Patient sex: M
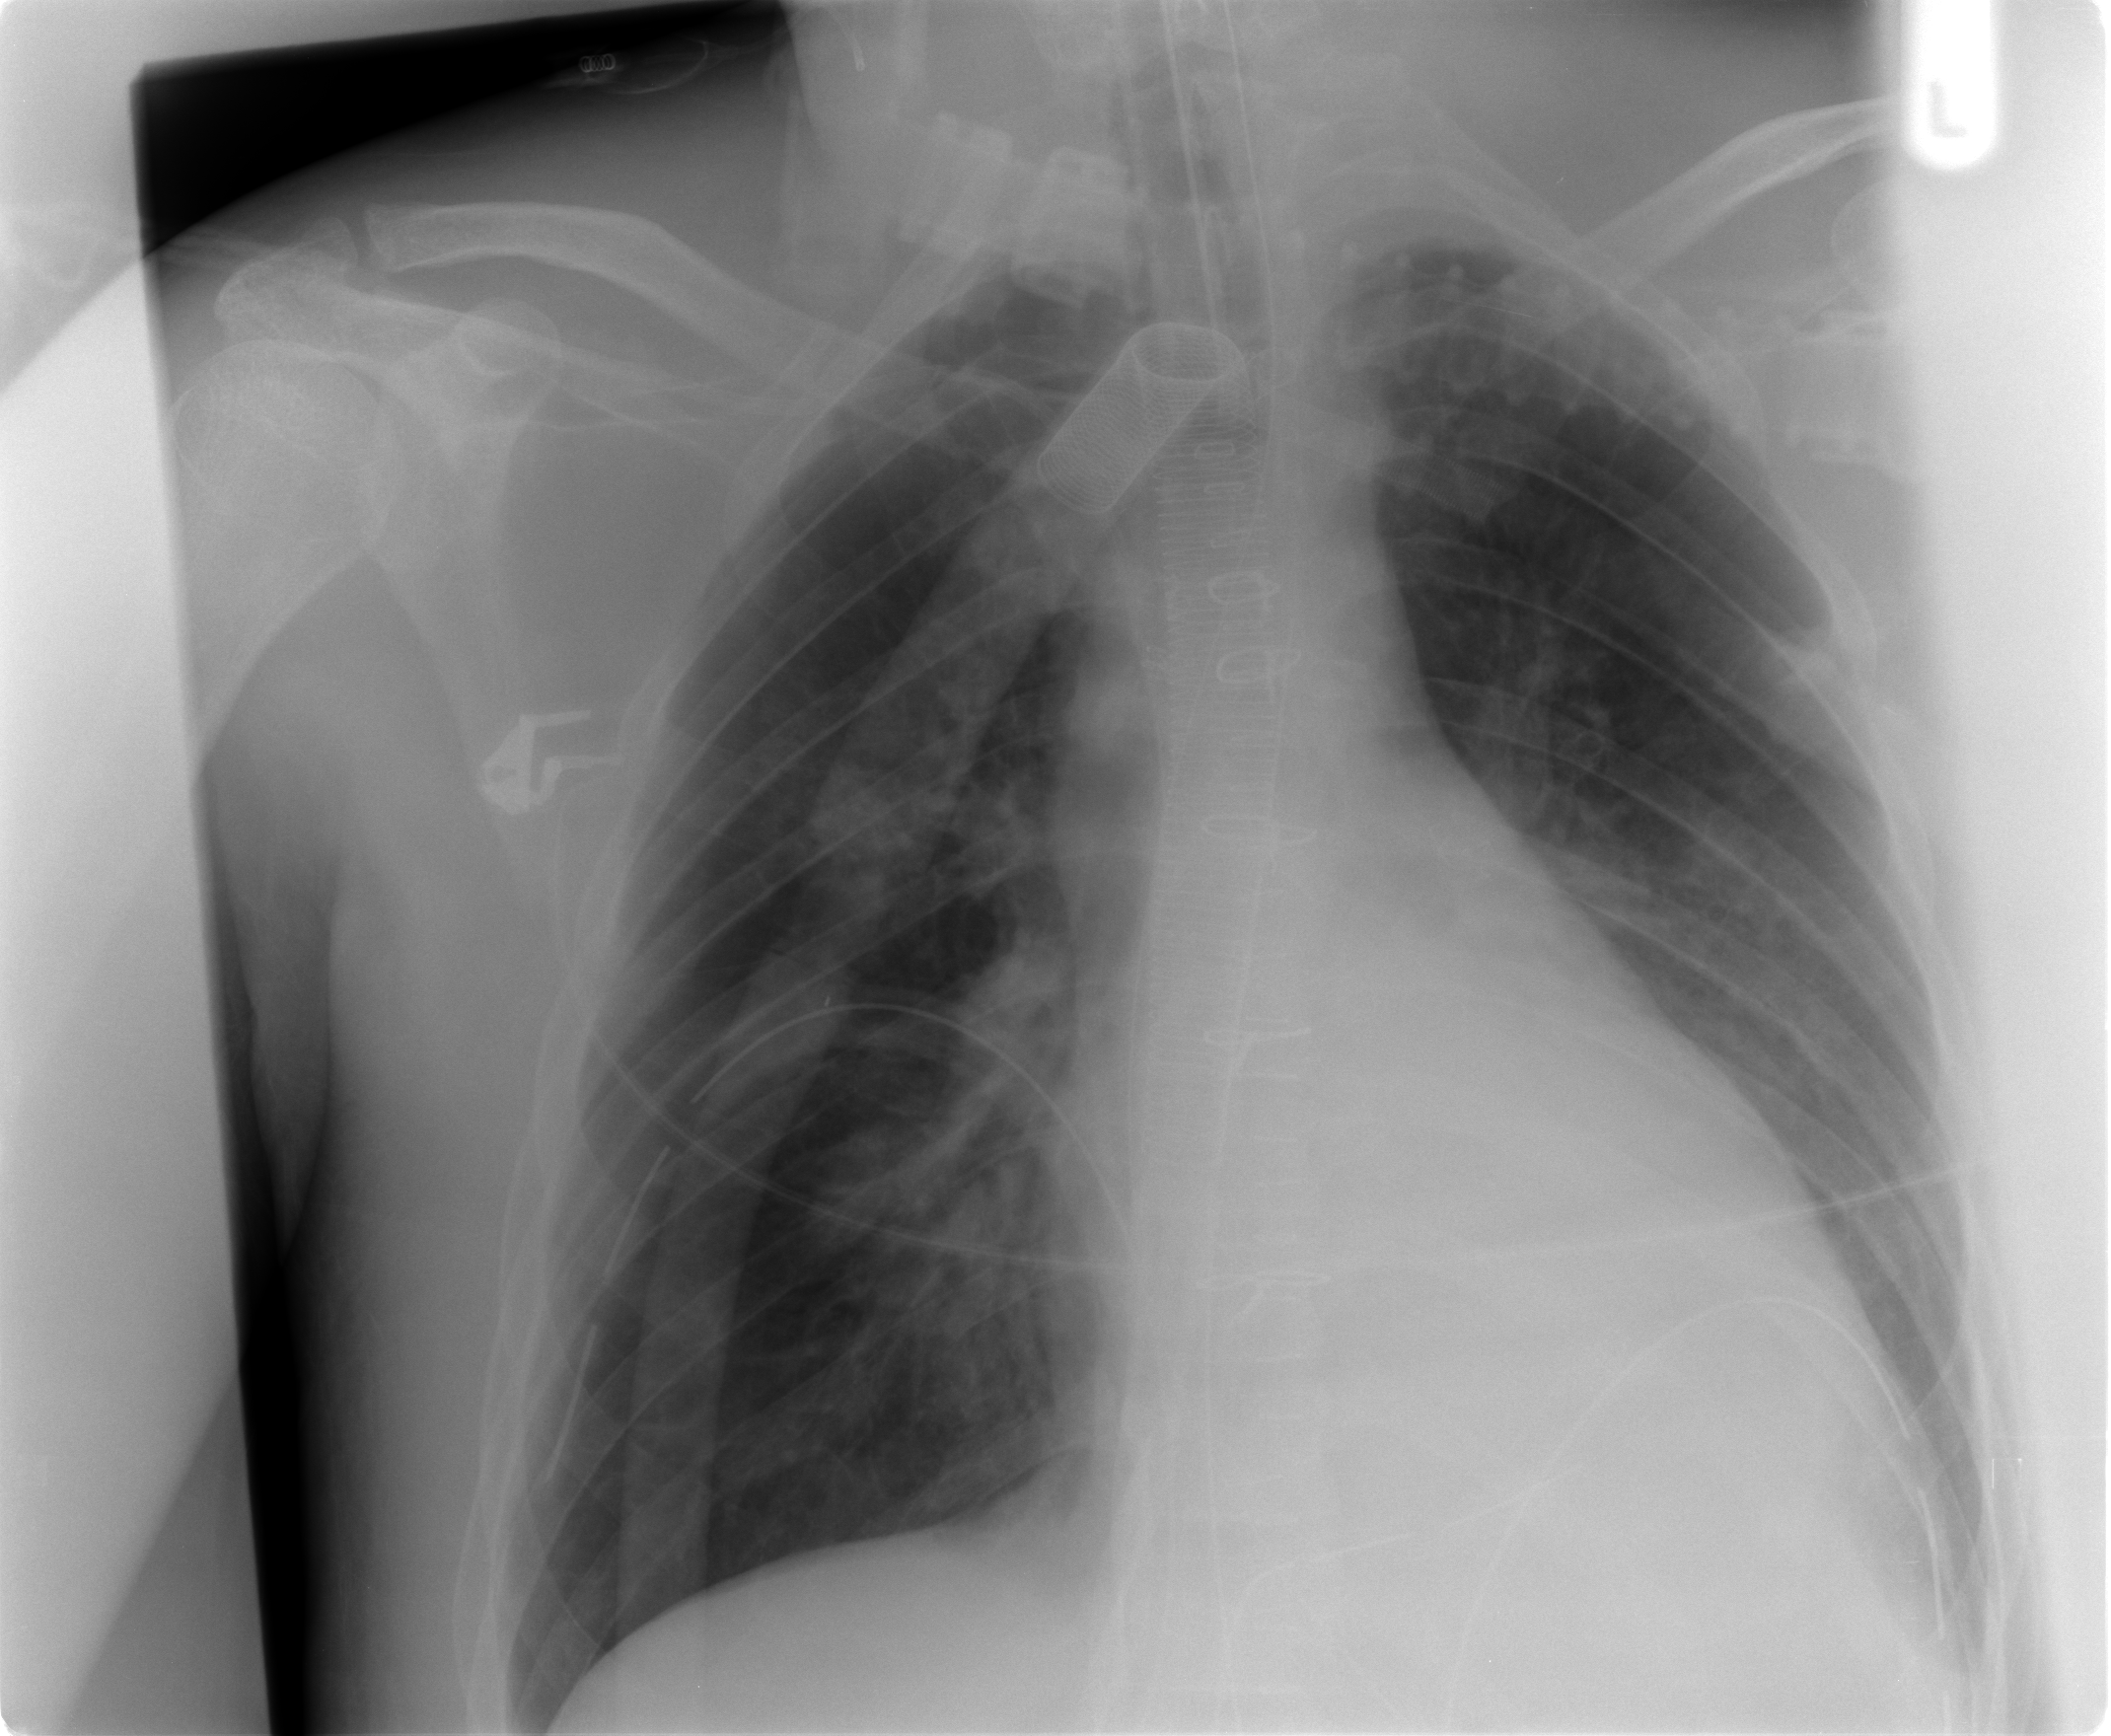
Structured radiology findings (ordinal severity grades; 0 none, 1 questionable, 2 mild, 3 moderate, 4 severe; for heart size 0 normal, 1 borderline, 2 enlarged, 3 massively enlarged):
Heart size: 2
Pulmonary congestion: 2
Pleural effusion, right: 0
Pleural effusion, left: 0
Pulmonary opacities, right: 2
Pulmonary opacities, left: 1
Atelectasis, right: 2
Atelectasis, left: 2